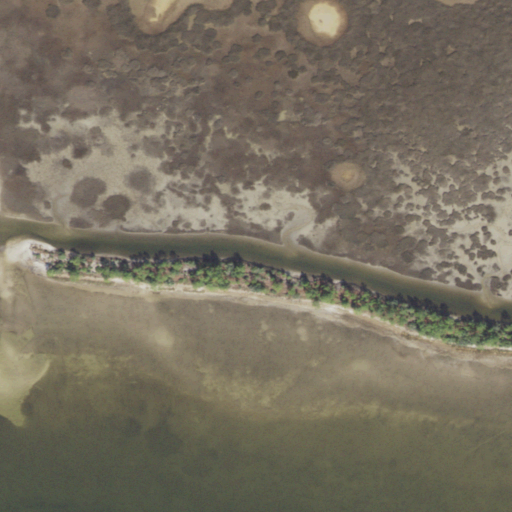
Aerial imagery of island in Florida named Cedar Hammock containing herbaceous wetlands, open water, and medium intensity development